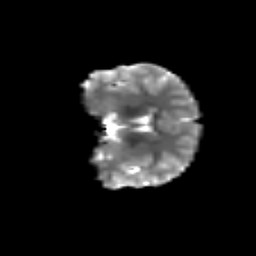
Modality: T2w
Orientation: coronal
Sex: female
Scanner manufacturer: siemens
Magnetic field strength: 3 T
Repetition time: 5 s
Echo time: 0.071 s